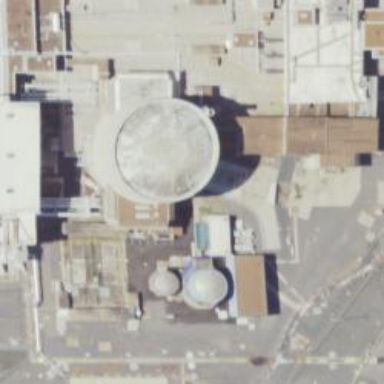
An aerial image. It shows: Nuclear power generator.